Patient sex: M
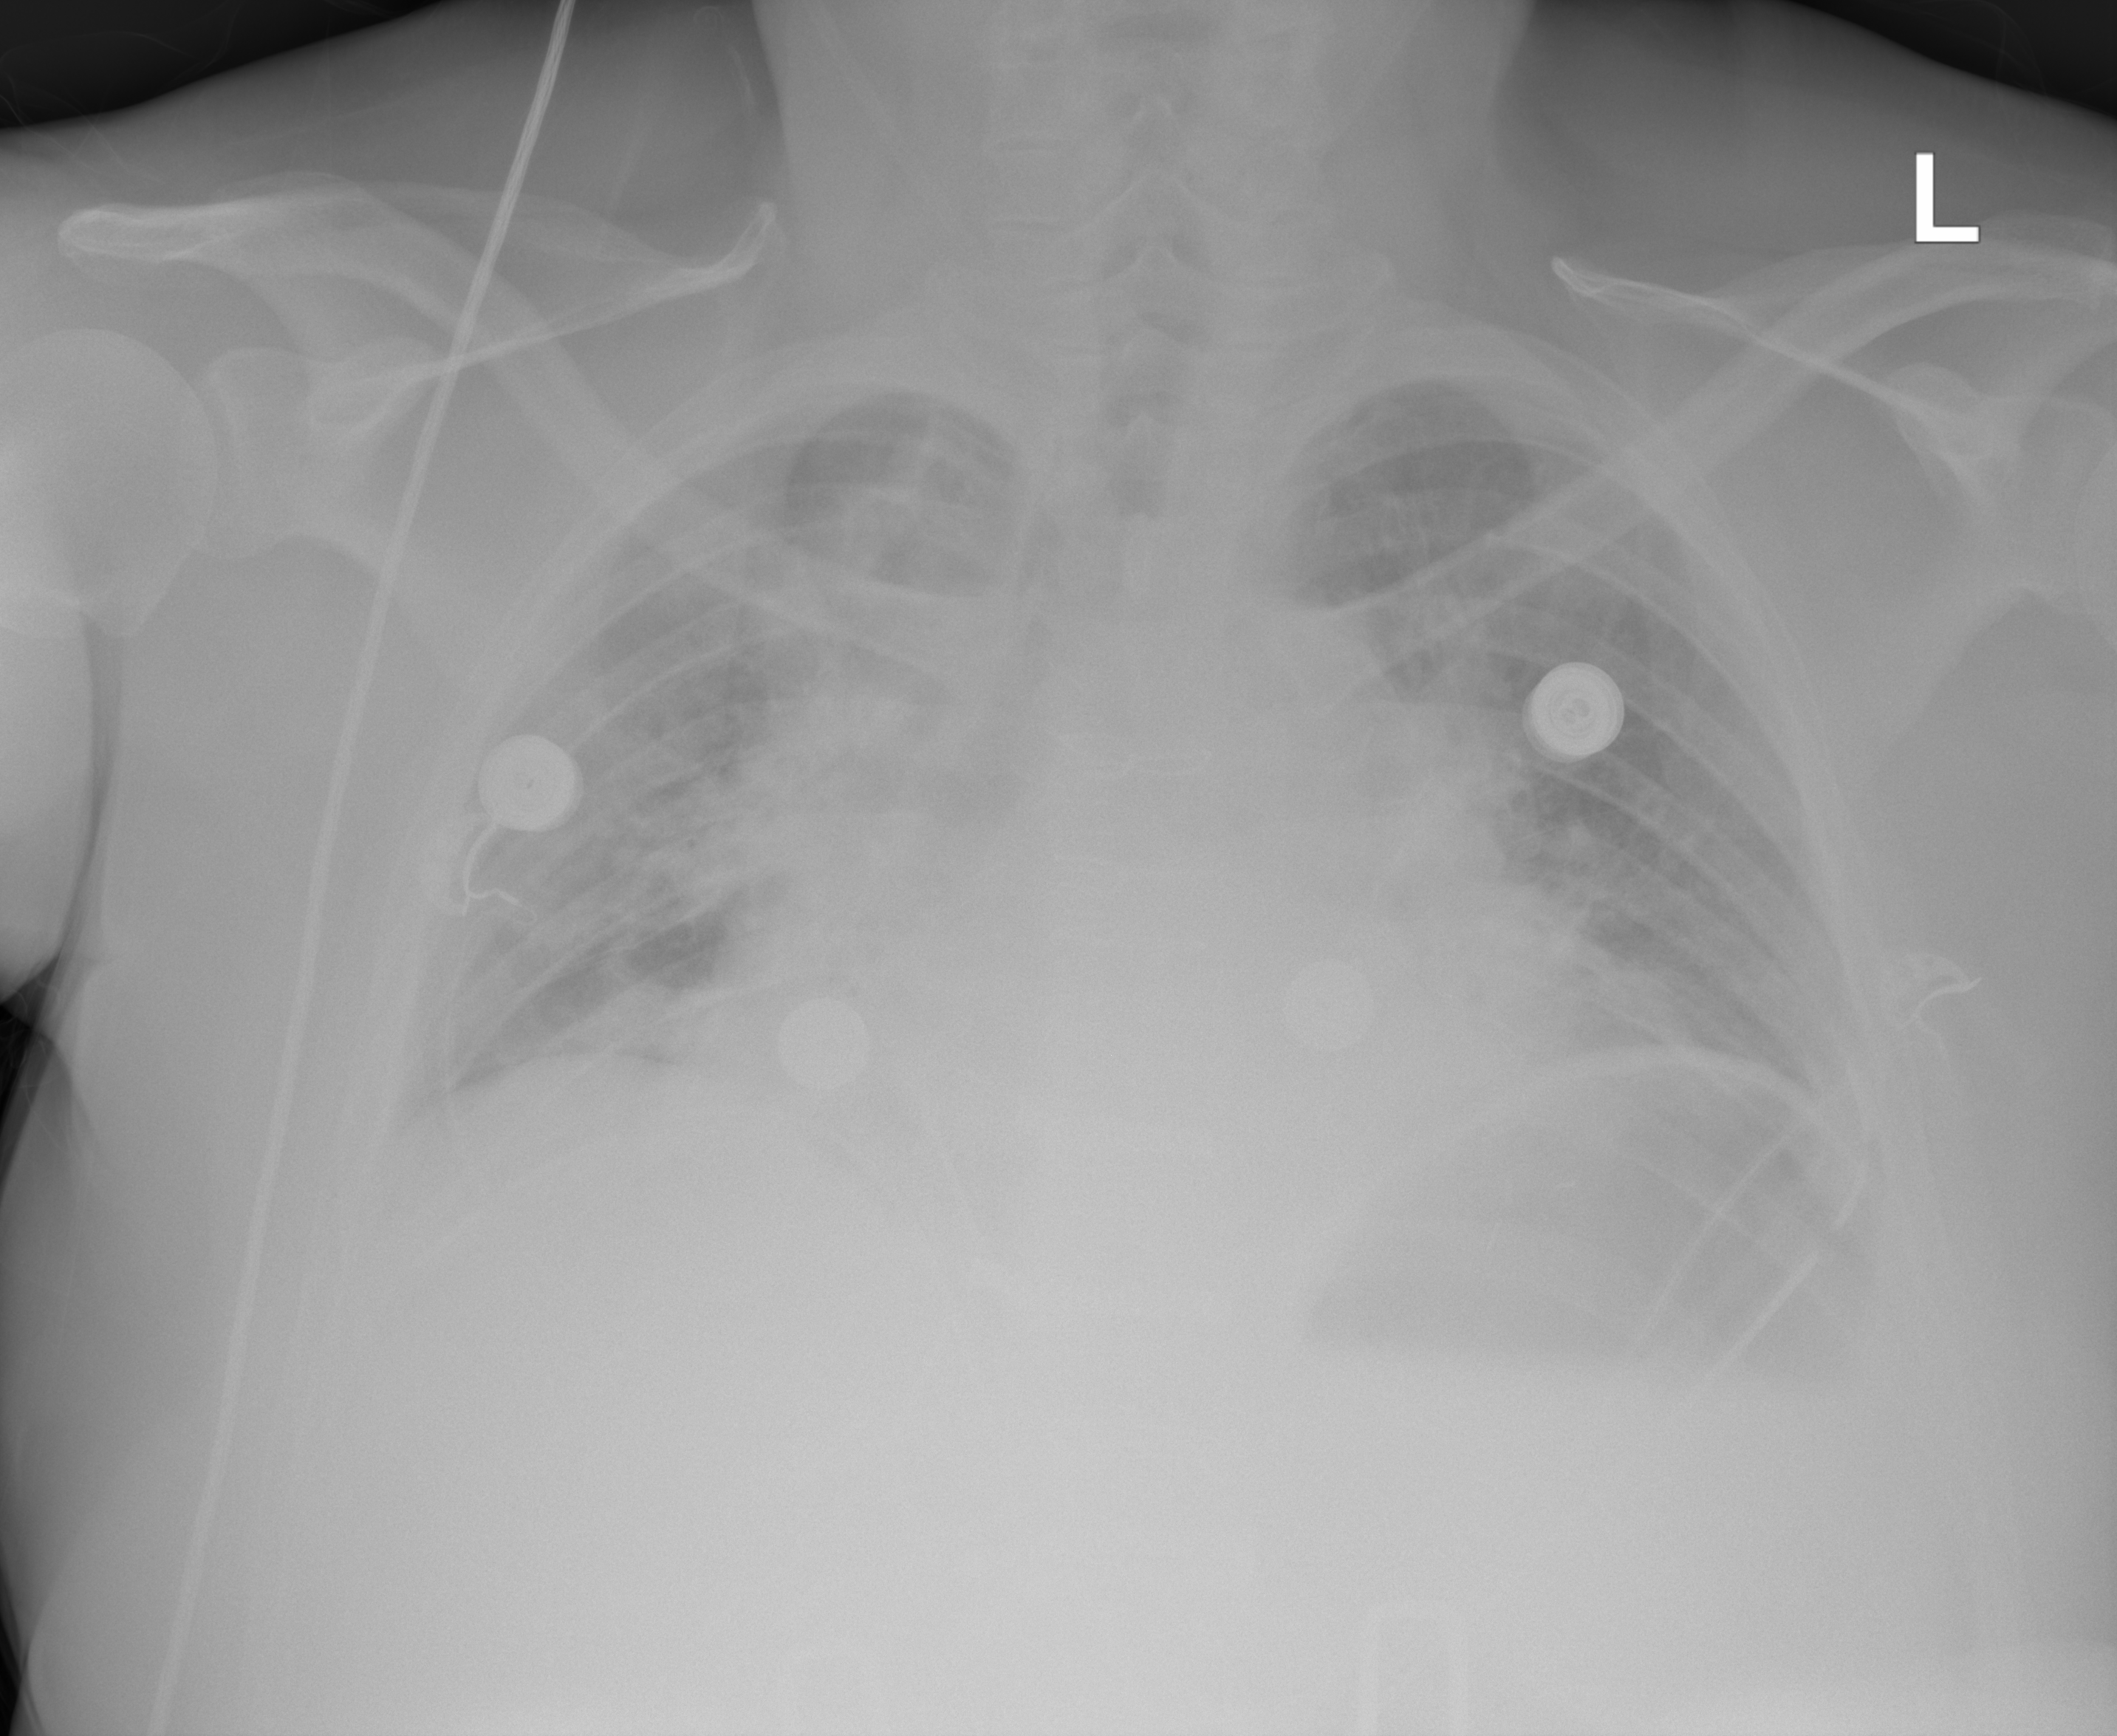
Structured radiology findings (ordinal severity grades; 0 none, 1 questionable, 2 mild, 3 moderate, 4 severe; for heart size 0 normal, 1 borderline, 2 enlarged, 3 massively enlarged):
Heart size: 2
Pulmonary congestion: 2
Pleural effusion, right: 0
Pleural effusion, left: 0
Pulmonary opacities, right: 2
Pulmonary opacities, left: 2
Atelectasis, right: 0
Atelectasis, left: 0